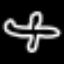
Label: airplane